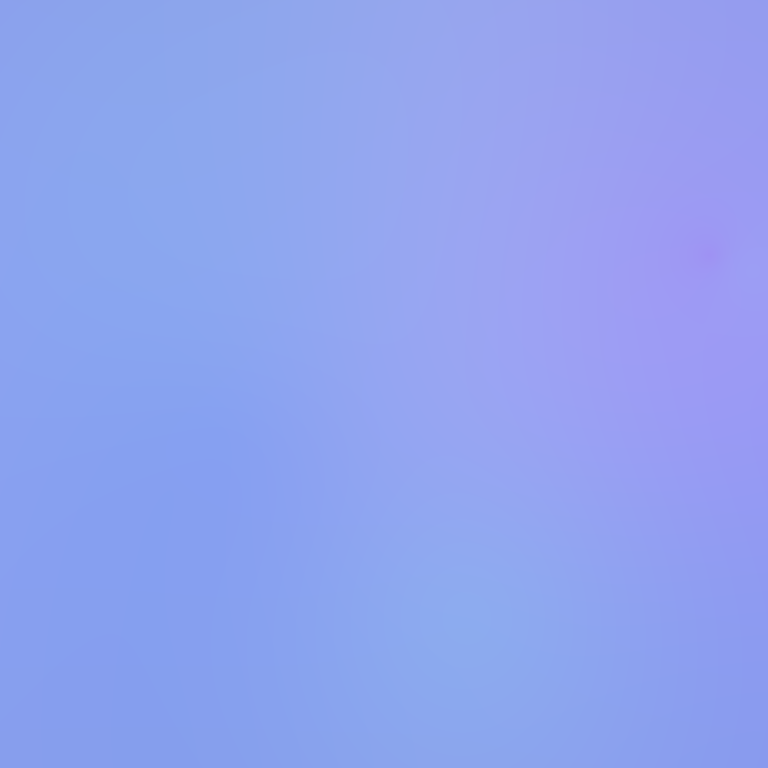
Abstract light effect, smooth gradient from soft blue to gentle purple, calm atmosphere, diffuse light, no room, no furniture, no objects.